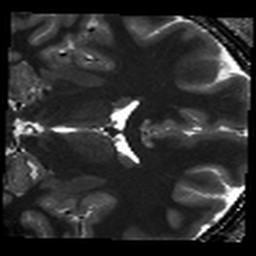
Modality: T1map
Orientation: coronal
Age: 26
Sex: male